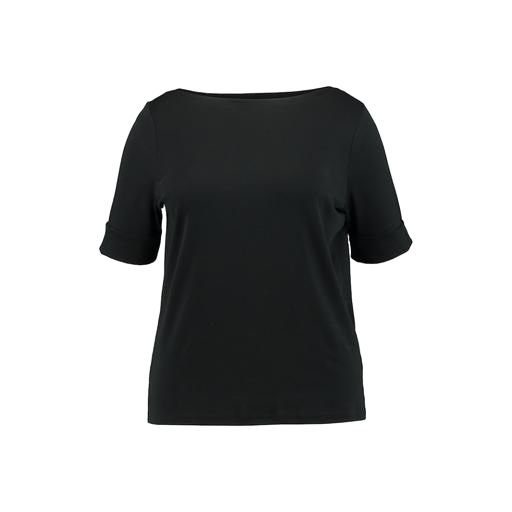
black petite boat-neck t-shirt only macy, black plus size printed t-shirt only macy, black t-shirt basique jersey, white background